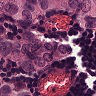
Metastatic tissue present: yes